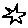
Label: star